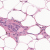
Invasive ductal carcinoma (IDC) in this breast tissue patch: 0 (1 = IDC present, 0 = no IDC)